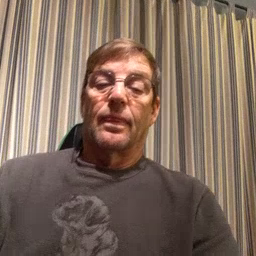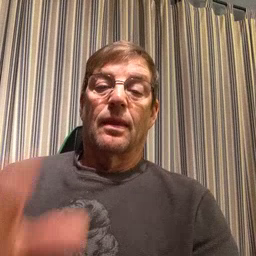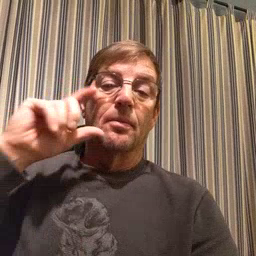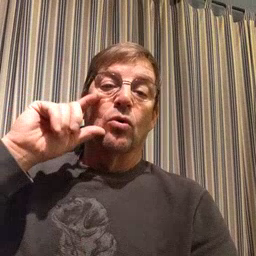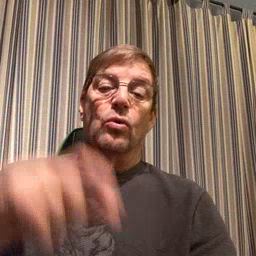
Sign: moon